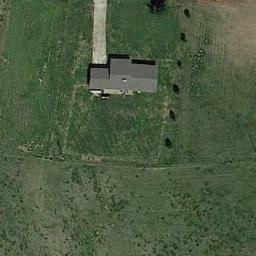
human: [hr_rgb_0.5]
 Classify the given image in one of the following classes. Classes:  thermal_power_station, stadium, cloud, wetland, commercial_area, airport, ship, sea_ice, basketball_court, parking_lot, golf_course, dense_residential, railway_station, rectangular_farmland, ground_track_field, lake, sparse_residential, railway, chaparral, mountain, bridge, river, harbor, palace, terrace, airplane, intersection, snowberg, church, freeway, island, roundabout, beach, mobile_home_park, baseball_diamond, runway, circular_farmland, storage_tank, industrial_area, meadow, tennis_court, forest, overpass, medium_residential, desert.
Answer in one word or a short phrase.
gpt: sparse_residential